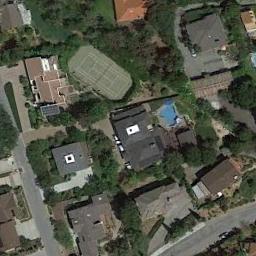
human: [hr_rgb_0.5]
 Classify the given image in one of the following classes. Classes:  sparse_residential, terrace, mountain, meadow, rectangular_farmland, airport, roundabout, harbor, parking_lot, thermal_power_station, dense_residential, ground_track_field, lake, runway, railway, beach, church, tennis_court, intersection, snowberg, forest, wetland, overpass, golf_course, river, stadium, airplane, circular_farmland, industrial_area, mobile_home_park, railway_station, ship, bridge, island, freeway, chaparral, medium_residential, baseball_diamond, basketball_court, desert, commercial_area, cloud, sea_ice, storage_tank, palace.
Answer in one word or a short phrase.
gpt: tennis_court